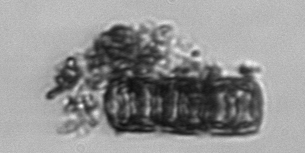
Label: Paralia_sulcata